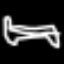
Label: bed